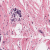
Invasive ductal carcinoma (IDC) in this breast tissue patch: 0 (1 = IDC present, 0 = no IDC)